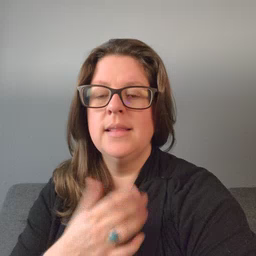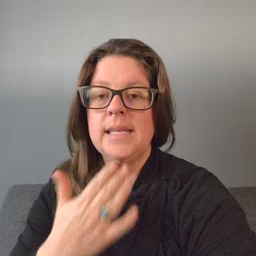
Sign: thankyou